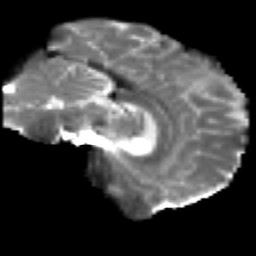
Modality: T2w
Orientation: sagittal
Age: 31
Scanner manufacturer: siemens
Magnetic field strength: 3 T
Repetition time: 2.2 s
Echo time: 0.084 s